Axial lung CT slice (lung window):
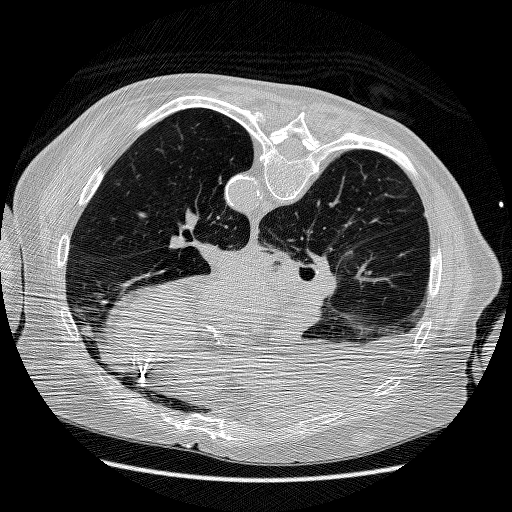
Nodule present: no